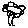
Label: flower